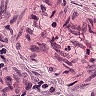
Metastatic tissue present: no